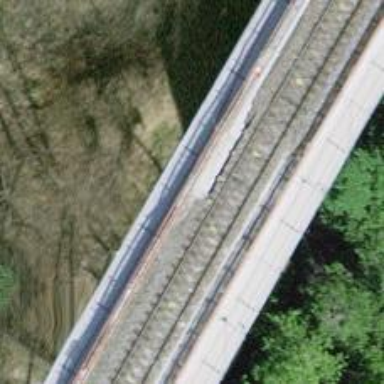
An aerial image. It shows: Viaduct railway track with single electrified contact line.